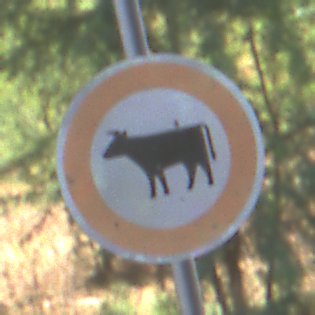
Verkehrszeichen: VerbotViehtrieb
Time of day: Midday
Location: Roofed (Underpass)
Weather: Clear
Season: NotSpecified
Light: Natural